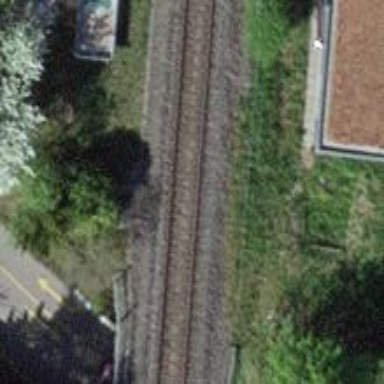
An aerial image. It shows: Single-track railway bridge with electrified contact line.